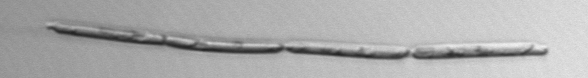
Label: Eucampia_morphytype1